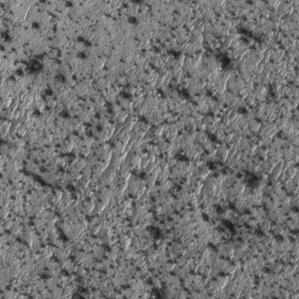
Label: frost